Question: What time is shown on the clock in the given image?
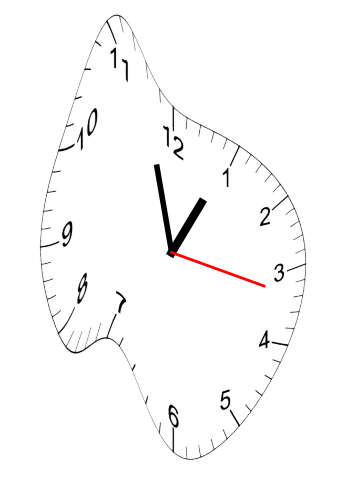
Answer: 12:57:17